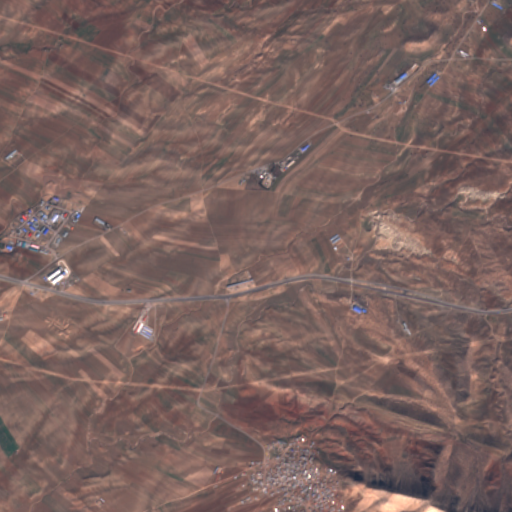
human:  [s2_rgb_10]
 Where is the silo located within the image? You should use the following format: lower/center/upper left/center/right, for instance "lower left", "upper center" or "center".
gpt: The silo is located in the center left of the image.
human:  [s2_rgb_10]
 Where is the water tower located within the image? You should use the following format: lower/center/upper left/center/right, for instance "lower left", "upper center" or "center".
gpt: The water tower is located in the center left of the image.
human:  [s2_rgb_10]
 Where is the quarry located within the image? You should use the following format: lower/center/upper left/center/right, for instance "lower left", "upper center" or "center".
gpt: There is no quarry in the image.